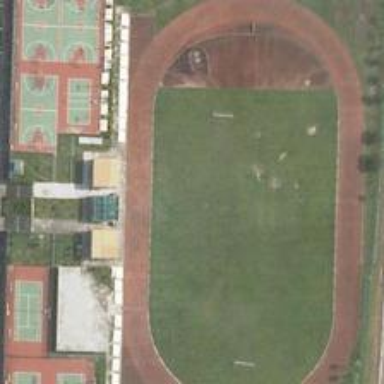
The playground is located on the straight road, while the other side of the playground can also see a number of basketball courts and tennis courts .